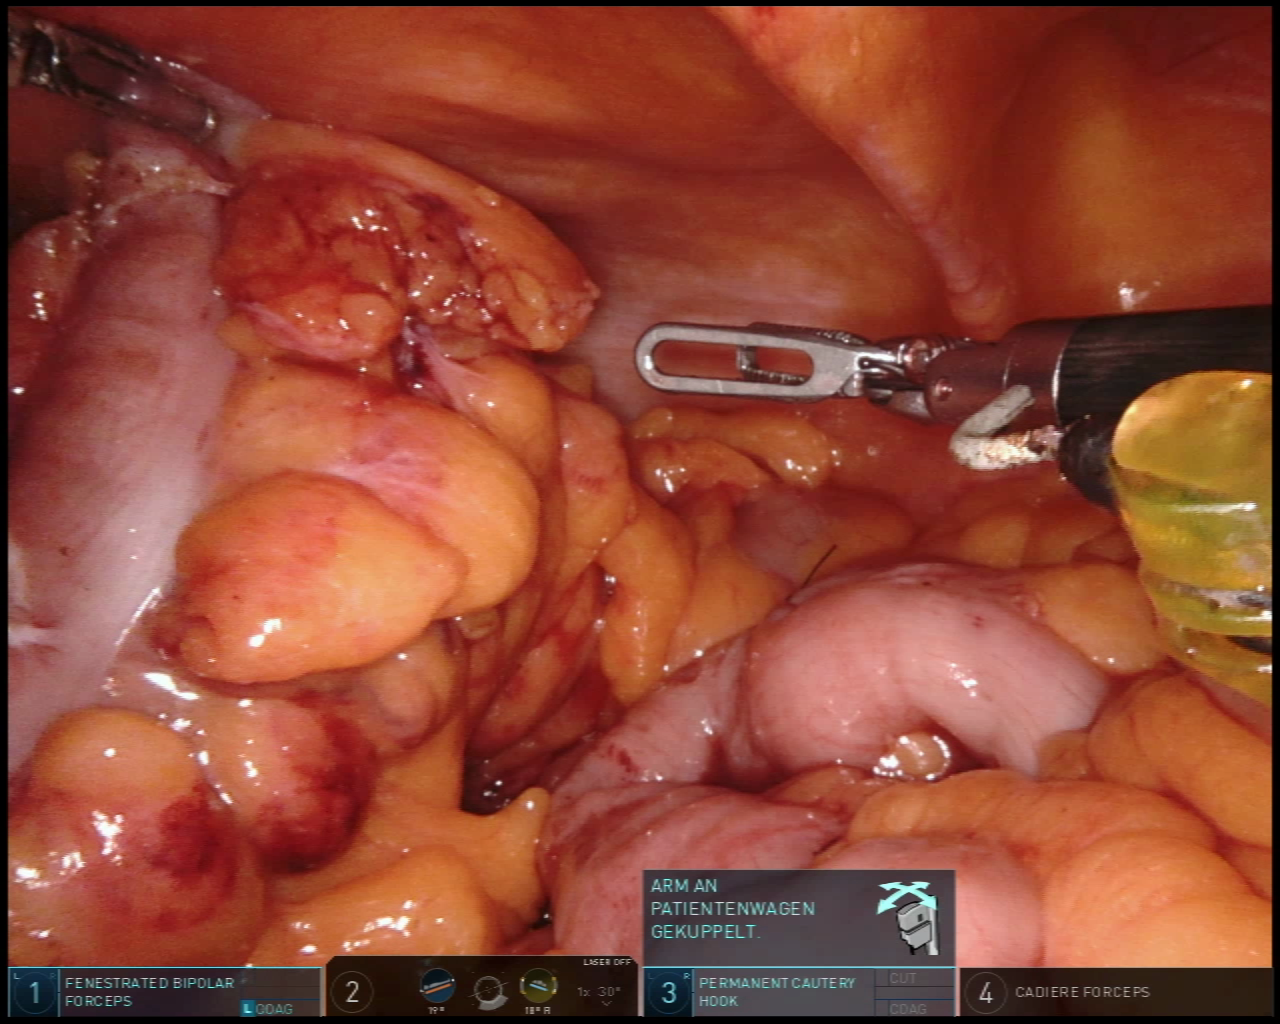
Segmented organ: small_intestine
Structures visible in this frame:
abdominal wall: yes
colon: yes
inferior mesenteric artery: no
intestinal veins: no
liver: no
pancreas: no
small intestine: yes
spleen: no
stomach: no
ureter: no
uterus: no
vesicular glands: no